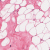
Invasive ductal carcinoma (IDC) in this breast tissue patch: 0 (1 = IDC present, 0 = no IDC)